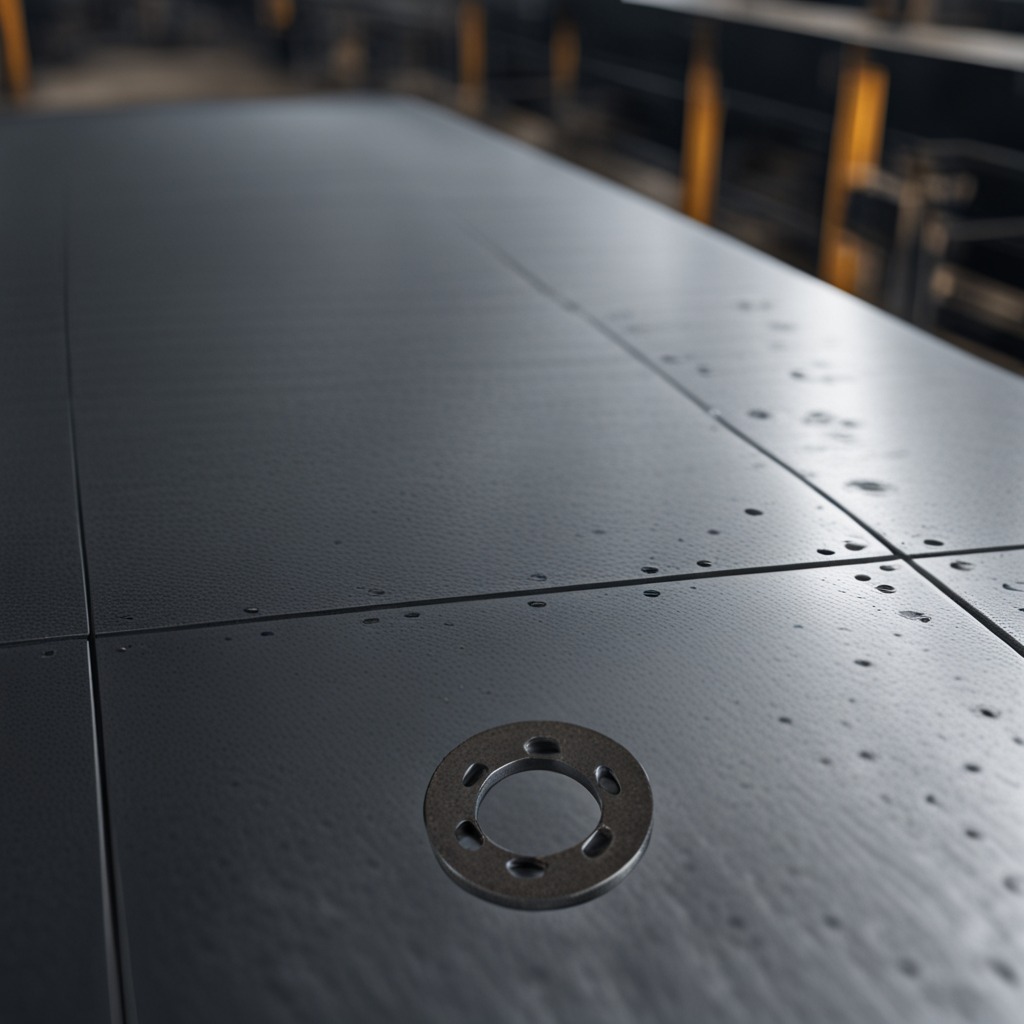
A flat metal washer lies on a cold steel table in a mining workshop.